Question: In my sql table i have a column where i have values like :

I need to find these type of entries and remove single quotes as i dont need them, but how to fetch them through query in where clause ?
If i use select * from table 1 where desc = 'the values is '10', it simply wont work as the statement is not correct.
how can i modify my where clause to get desired result?
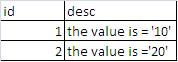
Answer: Double the quotation mark to escape it :
'''
select * from table 1 where desc = 'i am ''not'' a graduate'
'''
As a side note, don't select '*', explicitly list the columns you are interested in:
'''
select id, "desc" from table 1 where desc = 'i am ''not'' a graduate'
'''
... And don't name your columns with SQL reserved words ;-)